Field crop: tomato
Growth stage: 1
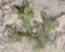
Species: portulaca